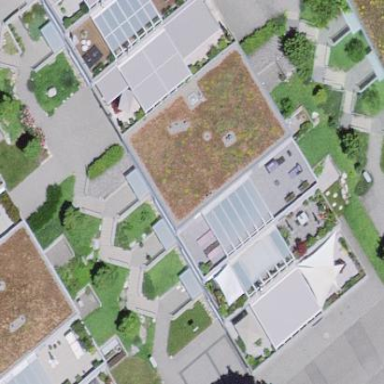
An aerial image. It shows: Terrace building.